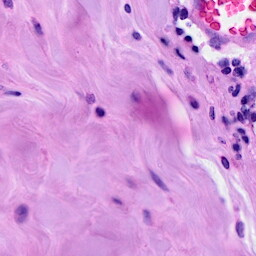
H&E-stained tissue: Breast